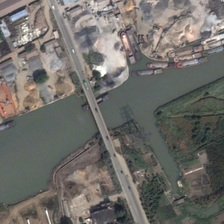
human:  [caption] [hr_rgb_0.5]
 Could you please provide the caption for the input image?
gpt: a bridge is on a river with many boats in it .

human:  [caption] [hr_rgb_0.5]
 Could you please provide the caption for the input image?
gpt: a bridge is on a river with many boats in it .

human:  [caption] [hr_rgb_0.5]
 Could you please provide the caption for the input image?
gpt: a bridge is on a river with many boats in it .

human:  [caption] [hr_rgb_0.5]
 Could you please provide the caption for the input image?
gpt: a bridge is on a river with many boats in it .

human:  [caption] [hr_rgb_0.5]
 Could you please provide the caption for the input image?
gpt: a bridge is on a river with many boats in it .